Interaction volume radius: 10 \u00c5
Interaction volume height: 25 \u00c5
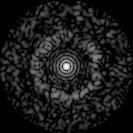
Disorder parameter: 0.8278